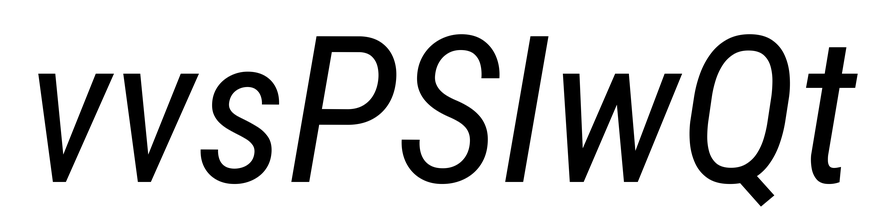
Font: Roboto-Italic_Condensed_Italic